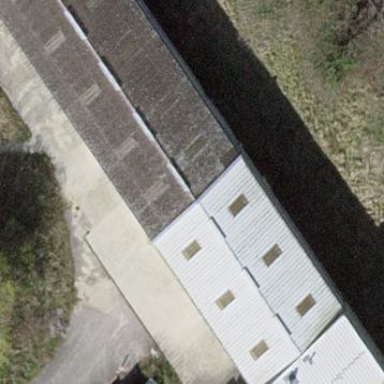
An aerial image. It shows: Industrial building.